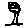
Label: tree